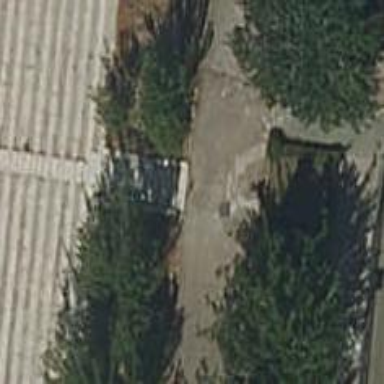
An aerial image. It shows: Road with steps.